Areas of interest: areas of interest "Commercial service"
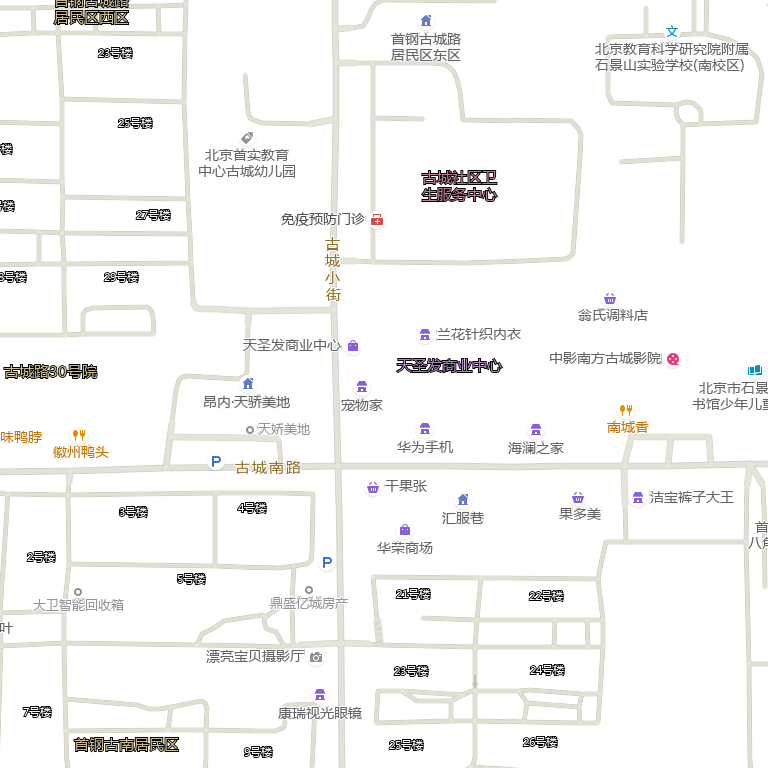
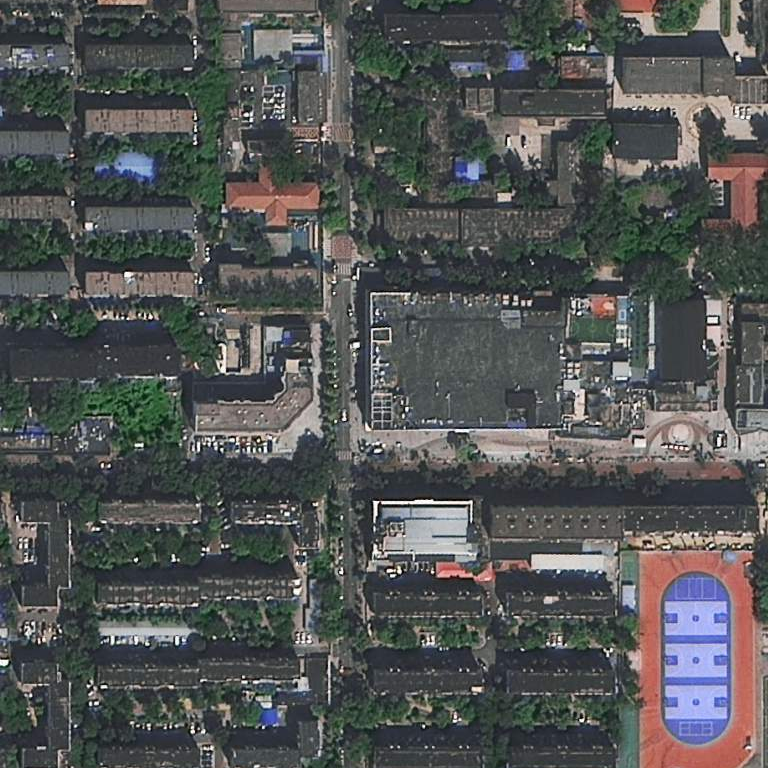